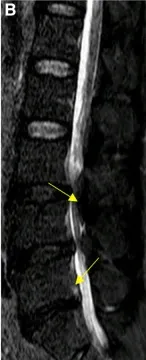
Spinal MRI images of patient #1. (A-C) Preoperative Sagittal T1, STIR and axial T2 weighted images show an overgrowth of epidural fat compressing the dural sac at L3-L5 (arrows), Manjila grading as Type II (dorsal) moderate severity with ventrally pushed thecal sac. Of note, L5-S1 level showed Manjila Type I (ventral) SEL with significant severity with dorsally pushed thecal sac.
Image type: radiology (mri)